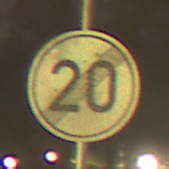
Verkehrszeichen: EndeGeschwindigkeit20
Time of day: Night
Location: Outdoor (Suburban)
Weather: Clear
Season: NotSpecified
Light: Artificial